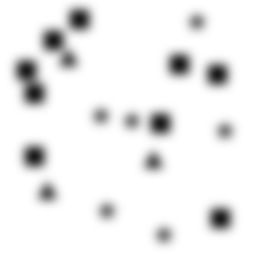
Squares: 9
Triangles: 3
Stars: 6
Total shapes: 18